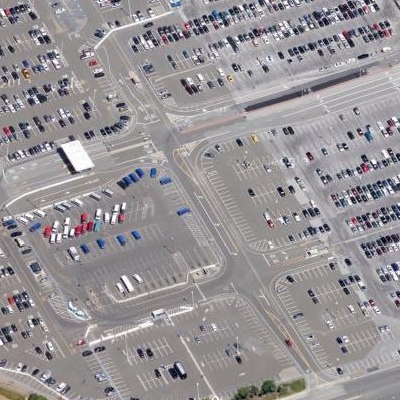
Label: gParking